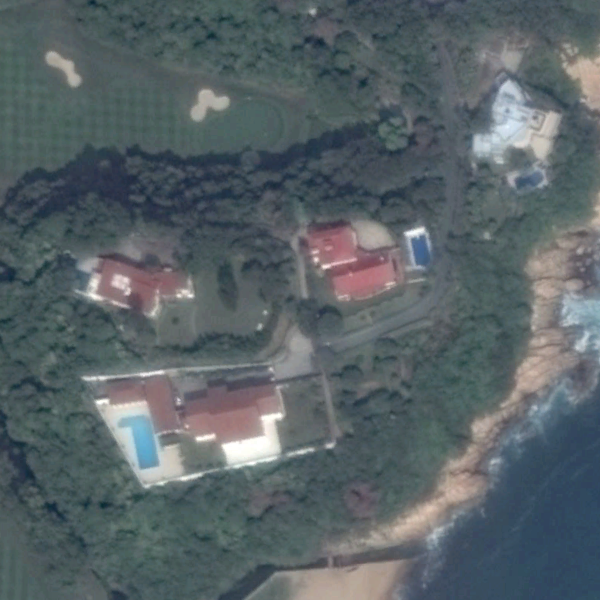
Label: SparseResidential